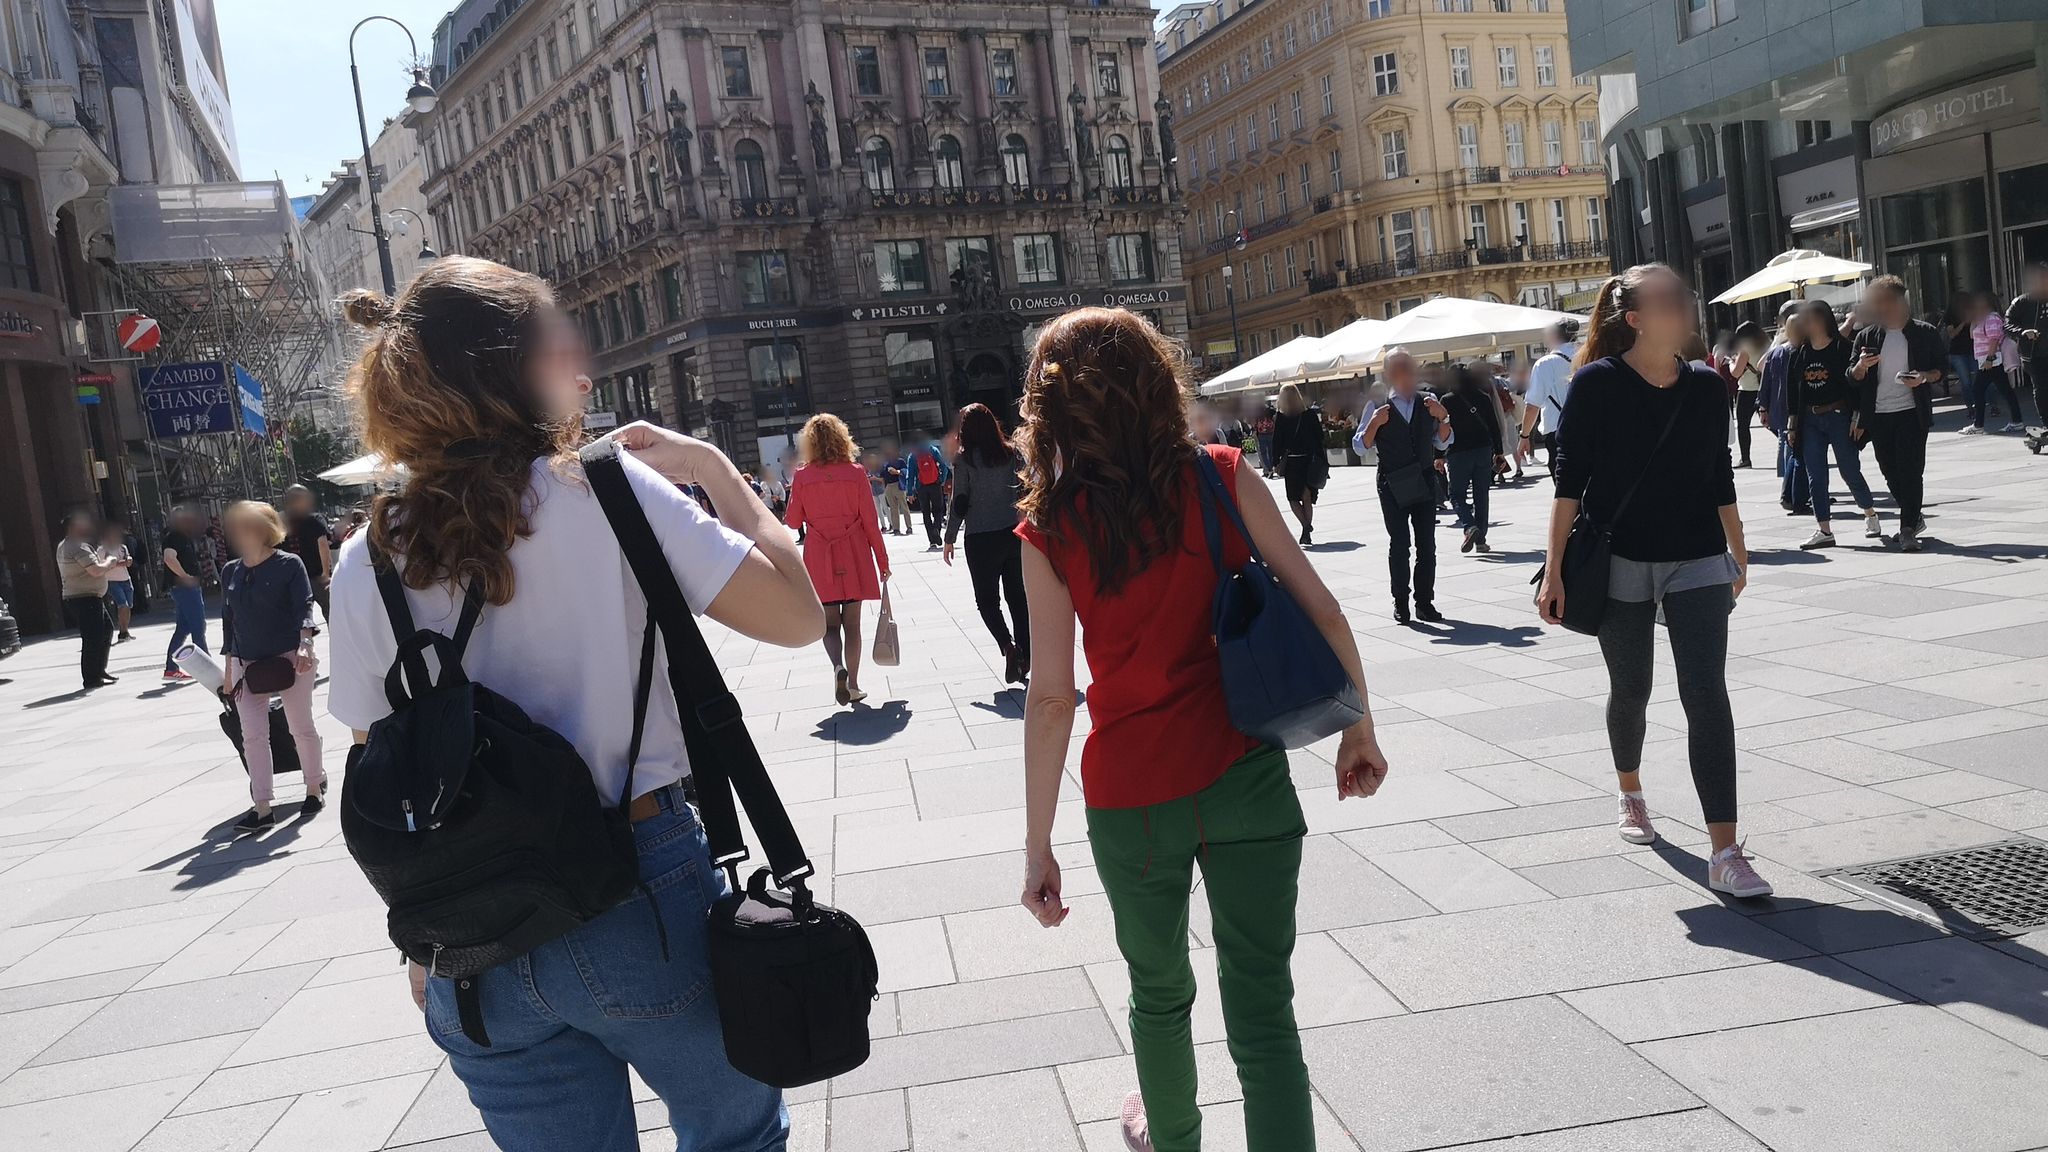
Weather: clear
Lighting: day
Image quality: good
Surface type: walking surface
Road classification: footway, steps
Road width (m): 1.8
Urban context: urban centre
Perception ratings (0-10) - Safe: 7.94, Lively: 7.34, Beautiful: 2.34, Boring: 5.47, Depressing: 3.34, Wealthy: 8.5